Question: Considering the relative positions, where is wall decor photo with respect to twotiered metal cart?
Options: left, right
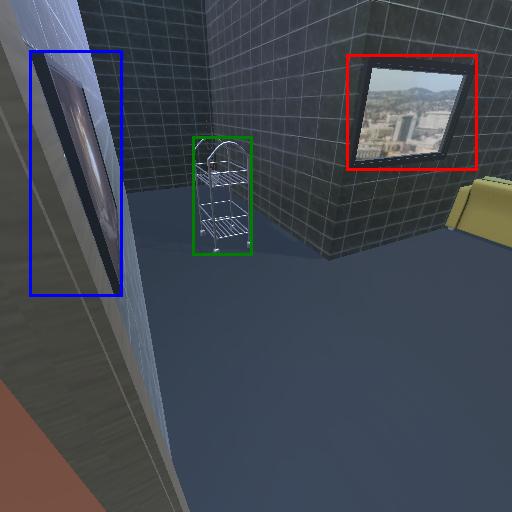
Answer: left